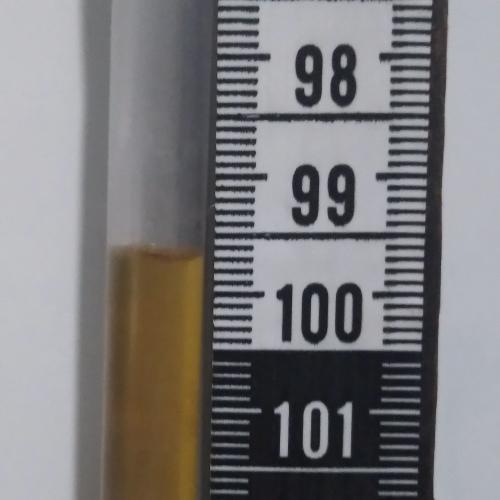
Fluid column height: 99.7 cm